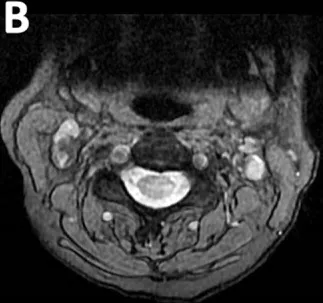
Axial. T2-weighted images with fat suppression highlight an area of myelitis at the C3-C4 level. Notably, hyperintensity is observed in the posterolateral region of the spinal cord.
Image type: radiology (mri)